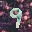
Label: 9